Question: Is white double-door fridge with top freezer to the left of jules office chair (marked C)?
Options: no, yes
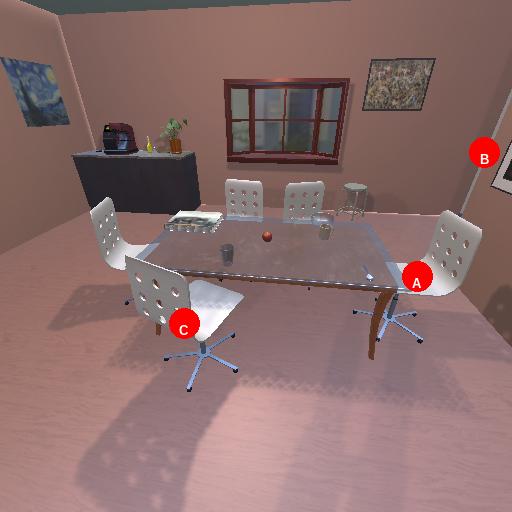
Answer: no